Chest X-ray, PA view. Patient: 47 years old, sex M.
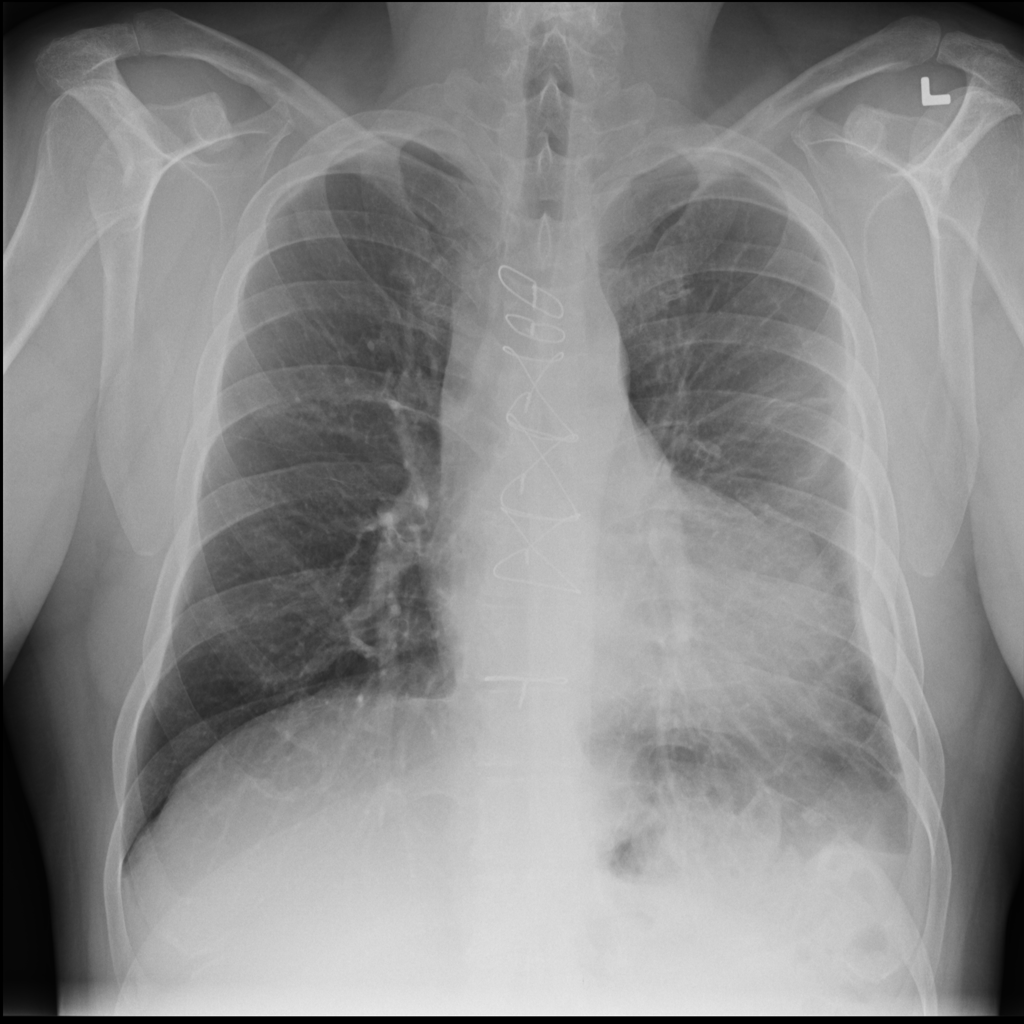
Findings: Effusion